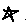
Label: star